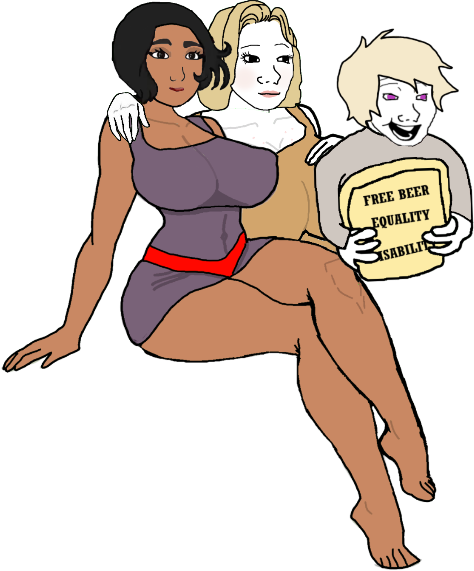
Label: 5_Doomer_Girl